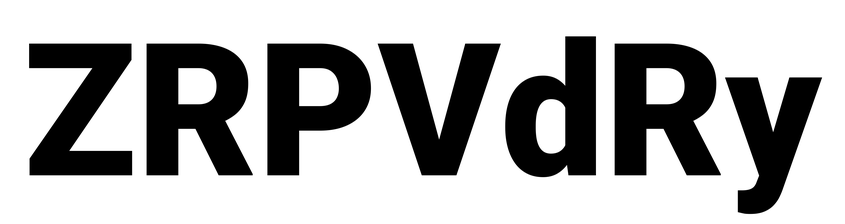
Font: Roboto_Black